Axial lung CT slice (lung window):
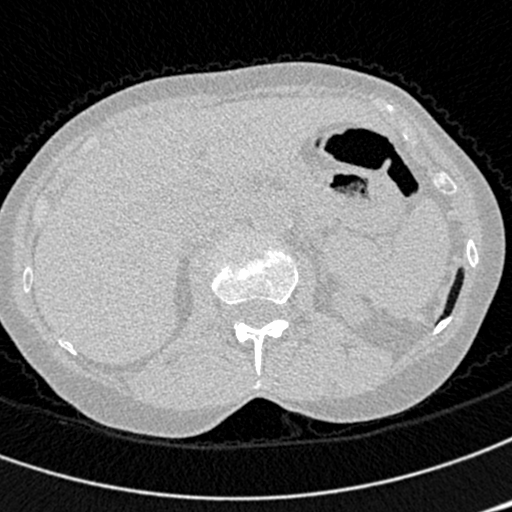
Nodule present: no